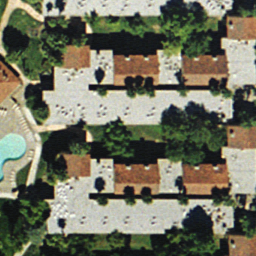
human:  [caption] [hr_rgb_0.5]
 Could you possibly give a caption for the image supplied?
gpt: This is a dense residential area with houses and a swimming pool .

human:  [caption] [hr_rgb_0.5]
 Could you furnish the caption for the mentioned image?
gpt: Lots of houses arranged neatly and a swimming pool in the middle of them .

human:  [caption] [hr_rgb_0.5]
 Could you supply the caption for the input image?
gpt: There are lots of houses arranged neatly with a swimming pool in the middle of them .

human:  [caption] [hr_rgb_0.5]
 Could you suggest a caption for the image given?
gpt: It is a dense residential area with lots of houses arranged neatly .

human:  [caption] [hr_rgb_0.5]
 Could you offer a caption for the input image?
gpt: Lots of houses arranged neatly and some plants arround them .